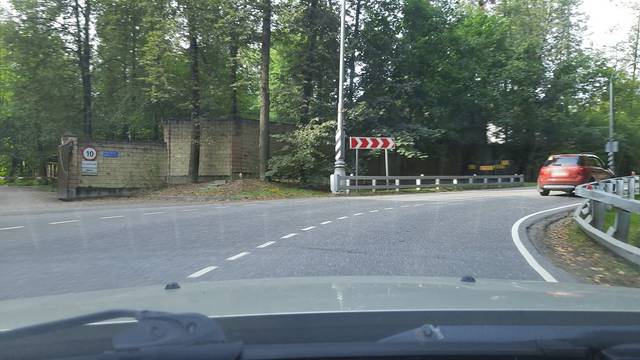
Region: Russia
Coordinates: 55.892, 37.369